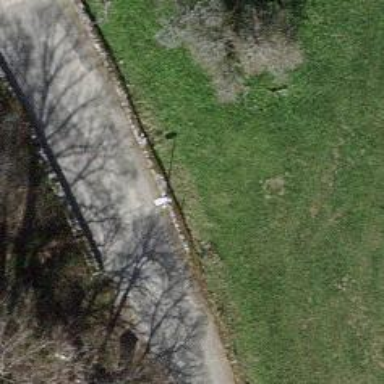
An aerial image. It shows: Unclassified paved road.